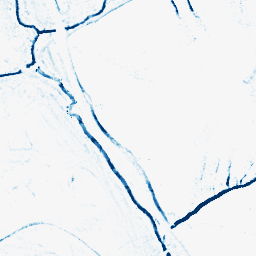
Category: morphological
Decomposition family: morphological_rect
Decomposition parameters: operation: closing
width: 5
height: 5
Upsampling method: bspline
Upsampling parameters: scale: 2
Upsampling scale: 2